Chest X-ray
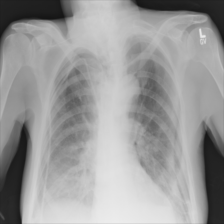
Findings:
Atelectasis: negative
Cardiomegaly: negative
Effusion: negative
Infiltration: negative
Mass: negative
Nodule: negative
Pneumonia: negative
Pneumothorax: negative
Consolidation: negative
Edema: negative
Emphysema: negative
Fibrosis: negative
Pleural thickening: negative
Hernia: negative